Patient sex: M
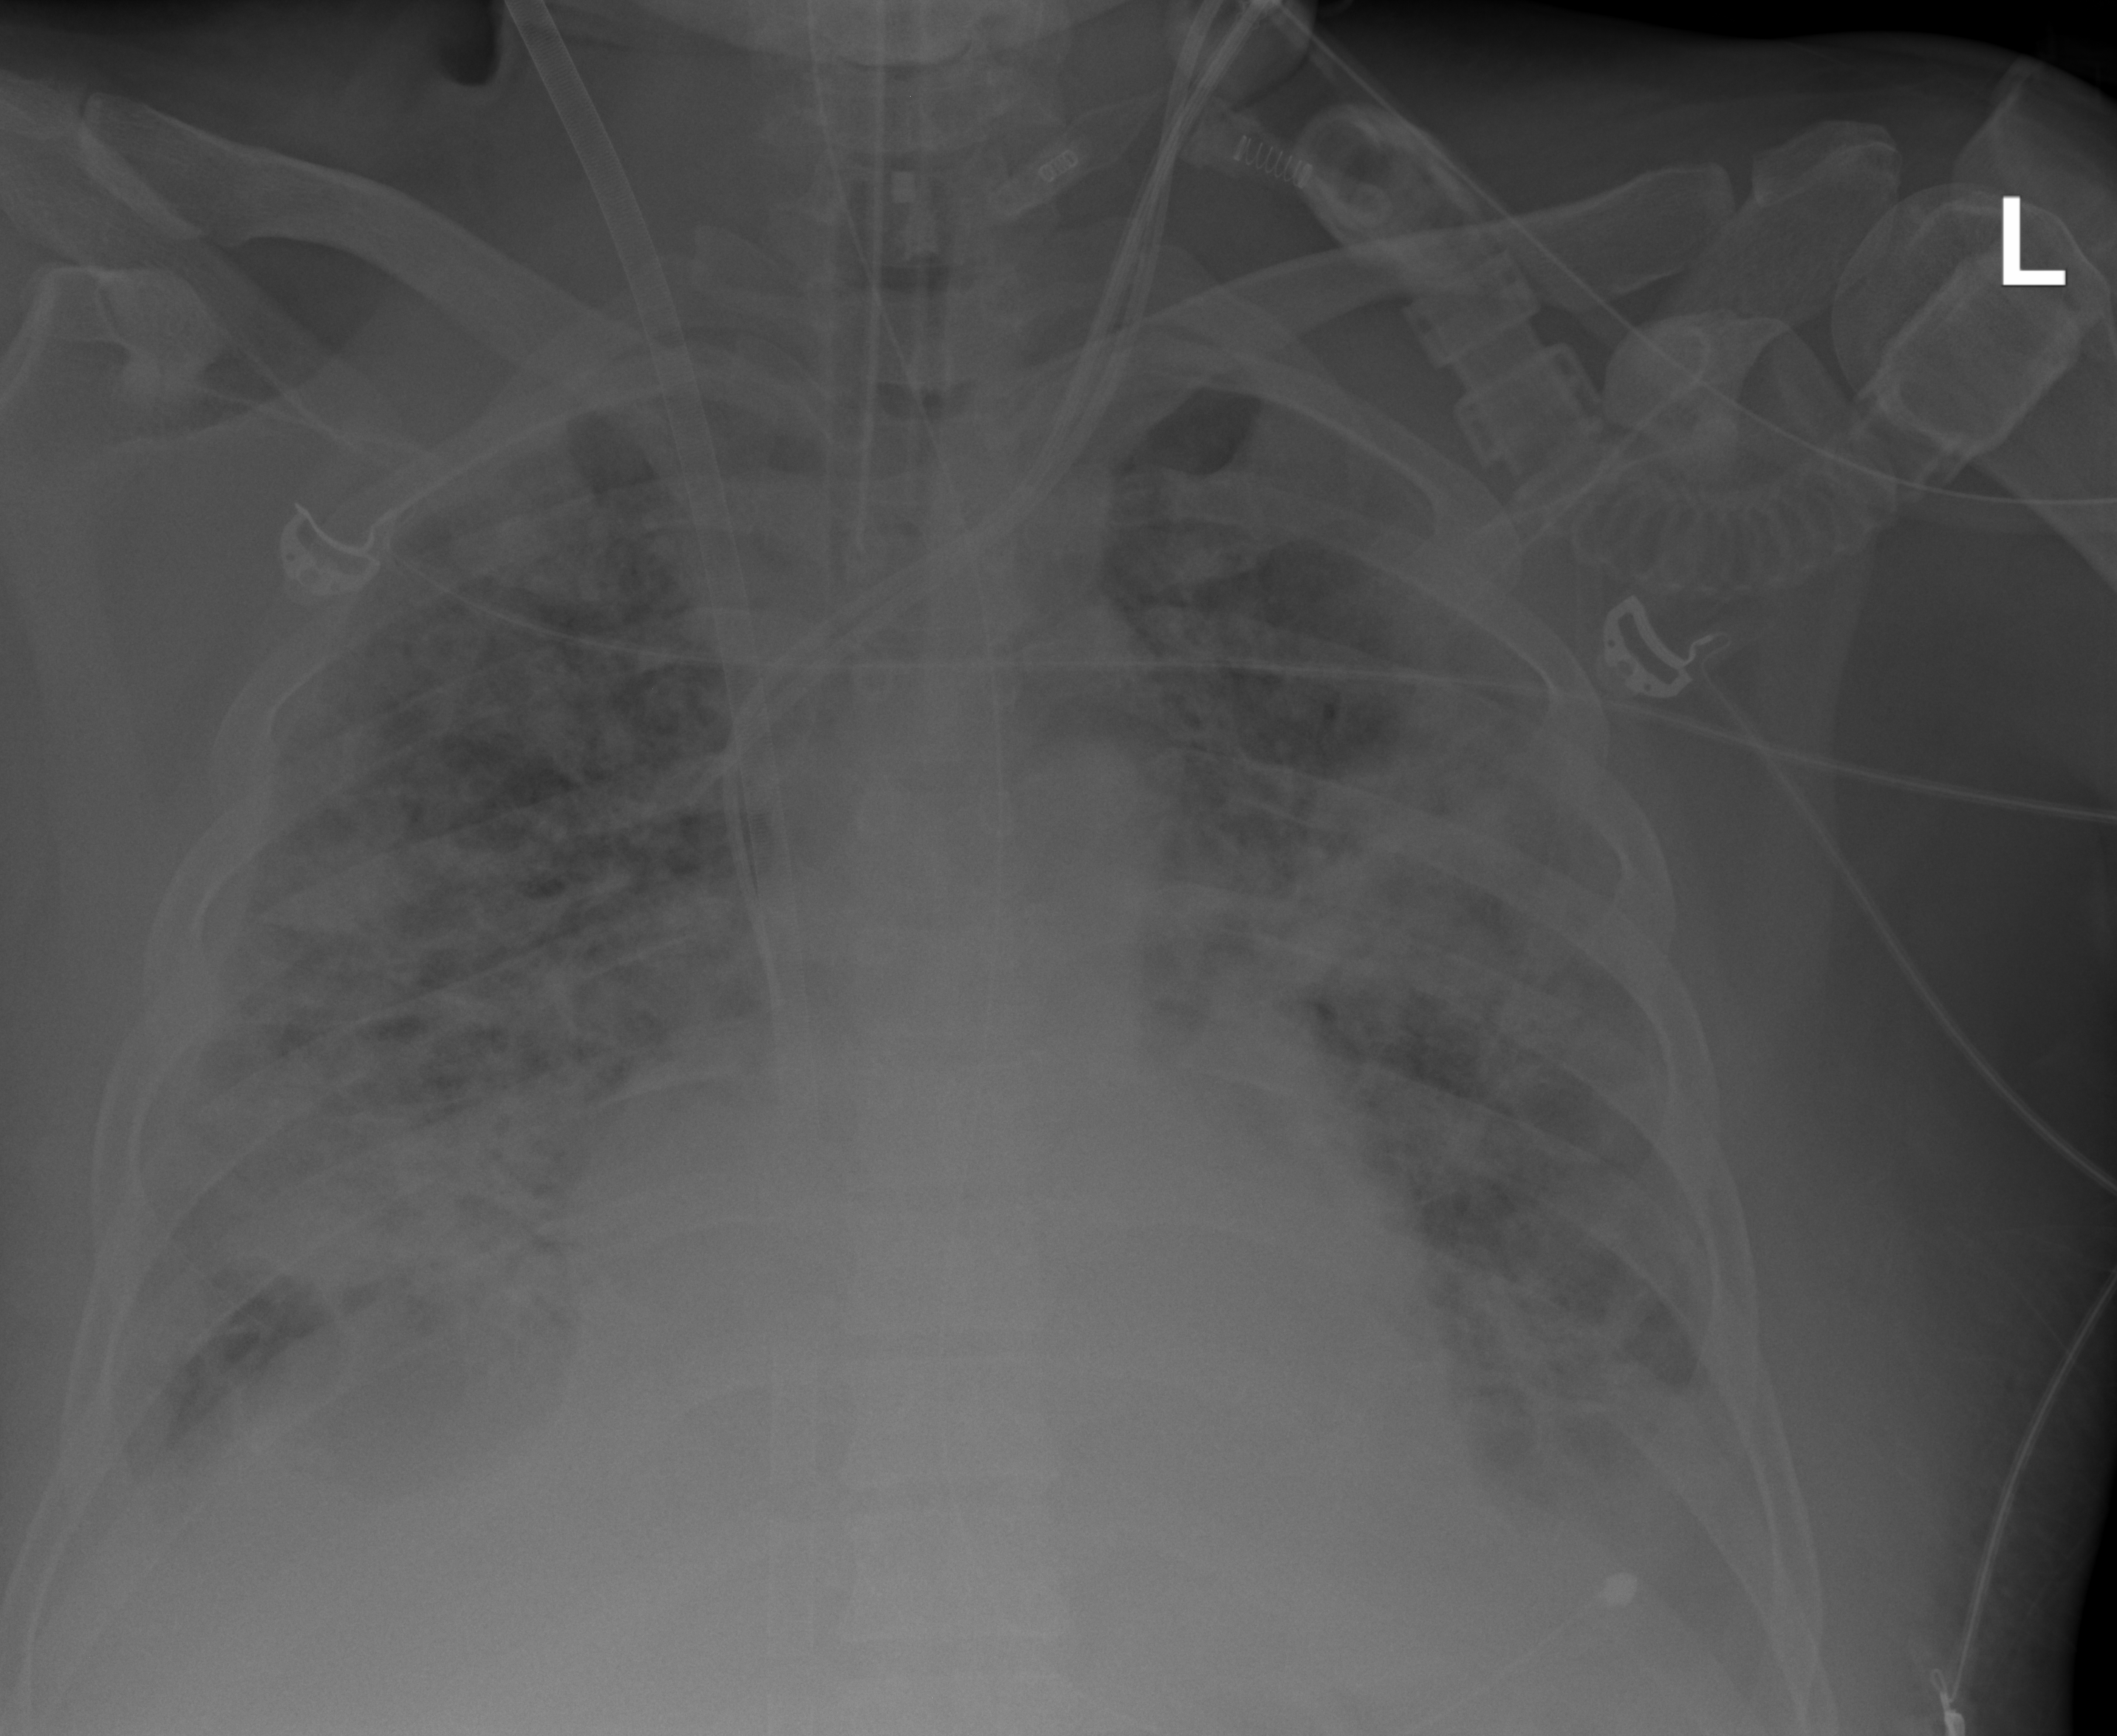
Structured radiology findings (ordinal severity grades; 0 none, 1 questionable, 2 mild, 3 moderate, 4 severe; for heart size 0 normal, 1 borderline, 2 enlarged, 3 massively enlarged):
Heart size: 0
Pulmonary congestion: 0
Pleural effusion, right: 2
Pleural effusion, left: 0
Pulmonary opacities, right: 4
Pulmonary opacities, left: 4
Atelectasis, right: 2
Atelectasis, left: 2